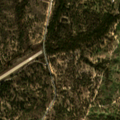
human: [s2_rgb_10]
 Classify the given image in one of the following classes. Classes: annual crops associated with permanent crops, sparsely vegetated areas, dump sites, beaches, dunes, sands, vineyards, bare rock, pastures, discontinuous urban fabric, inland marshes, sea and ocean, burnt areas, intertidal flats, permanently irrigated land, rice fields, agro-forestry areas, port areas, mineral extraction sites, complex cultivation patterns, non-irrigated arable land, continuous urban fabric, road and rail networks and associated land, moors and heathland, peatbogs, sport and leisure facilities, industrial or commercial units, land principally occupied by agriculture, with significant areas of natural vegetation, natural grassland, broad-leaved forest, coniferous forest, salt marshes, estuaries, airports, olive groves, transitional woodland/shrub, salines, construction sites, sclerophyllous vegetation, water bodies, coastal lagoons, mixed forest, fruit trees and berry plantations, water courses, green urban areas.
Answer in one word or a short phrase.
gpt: agro-forestry areas, broad-leaved forest, mixed forest